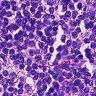
Metastatic tissue present: no